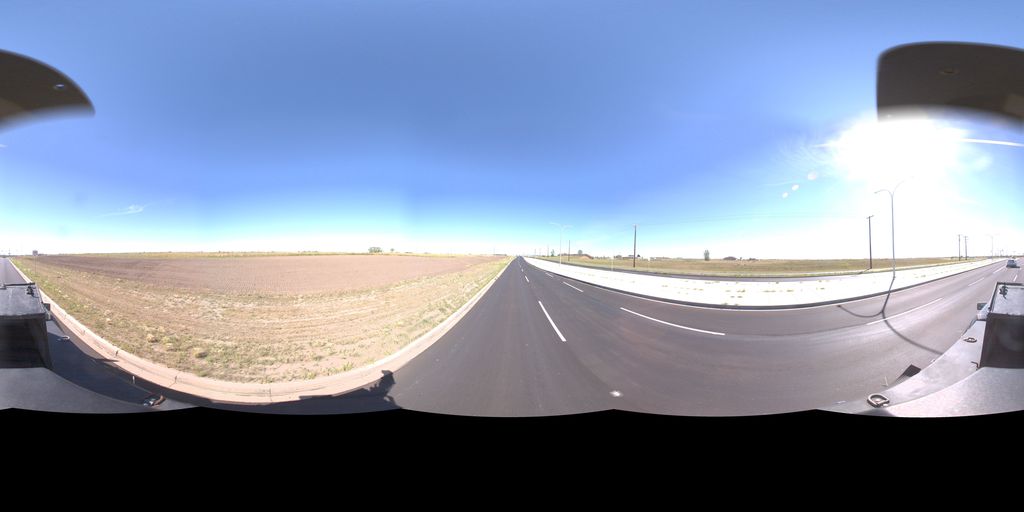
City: saskatoon